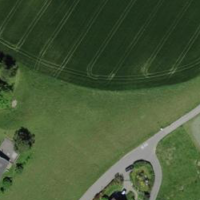
EUNIS habitat code: 25
Species observed at this site:
Milvus milvus